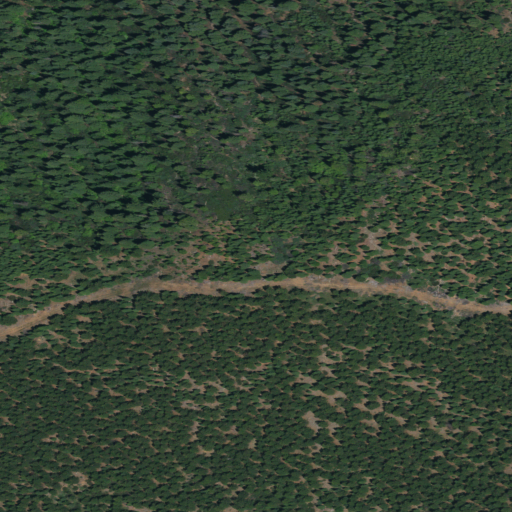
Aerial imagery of ridge(s) in California named Big Hill Ridge containing evergreen forest and shrub